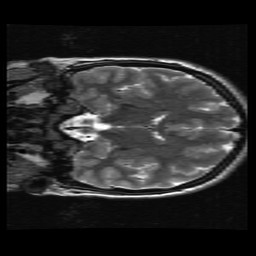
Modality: T2w
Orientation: coronal
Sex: female
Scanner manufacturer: ge
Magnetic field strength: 3 T
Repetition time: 5 s
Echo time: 0.1015 s